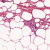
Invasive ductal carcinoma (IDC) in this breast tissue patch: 0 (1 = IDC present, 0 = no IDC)